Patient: sex M, age 58
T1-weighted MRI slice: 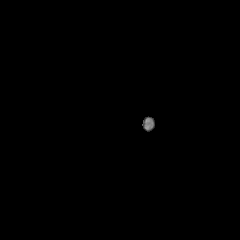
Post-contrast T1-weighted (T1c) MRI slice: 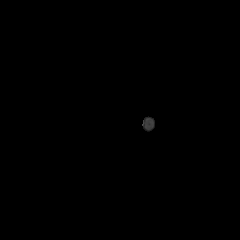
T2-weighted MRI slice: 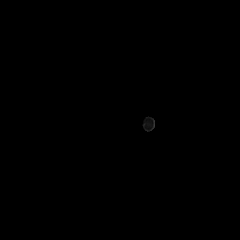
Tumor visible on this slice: no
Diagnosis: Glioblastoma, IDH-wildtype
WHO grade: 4